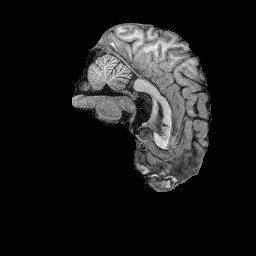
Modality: T1w
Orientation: sagittal
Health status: ill